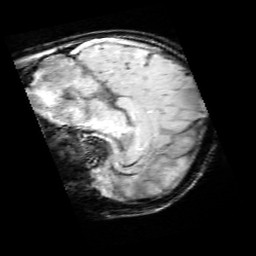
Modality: SWI
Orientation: sagittal
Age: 10
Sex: female
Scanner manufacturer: siemens
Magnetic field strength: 3 T
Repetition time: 0.027 s
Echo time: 0.02 s